Interaction volume radius: 5 \u00c5
Interaction volume height: 15 \u00c5
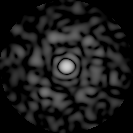
Disorder parameter: 0.781